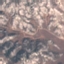
Land use / land cover: HerbaceousVegetation